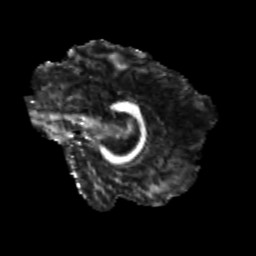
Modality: FA
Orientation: sagittal
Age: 20
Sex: female
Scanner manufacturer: siemens
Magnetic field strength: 3 T
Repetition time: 3.5 s
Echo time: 0.104 s